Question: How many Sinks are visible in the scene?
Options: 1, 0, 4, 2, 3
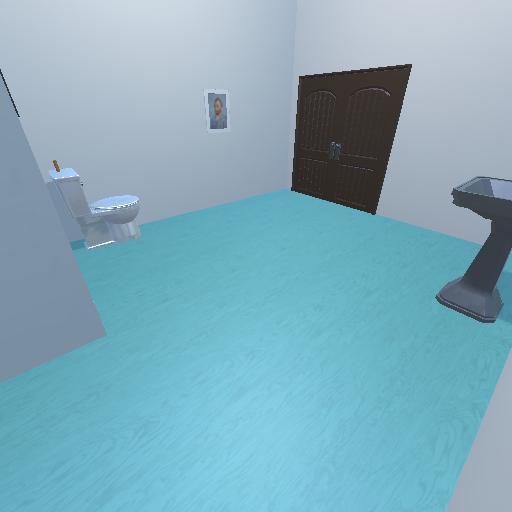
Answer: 1